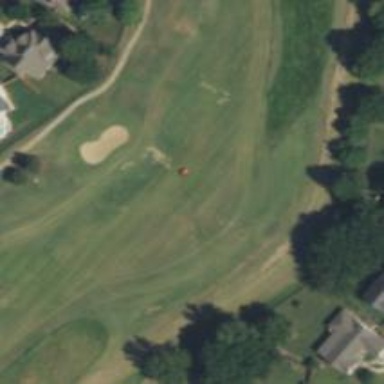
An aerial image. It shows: Golf hole.